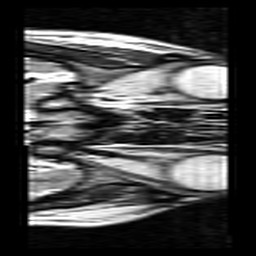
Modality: T2w
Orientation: axial
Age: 34
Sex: female
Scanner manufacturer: siemens
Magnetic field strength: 3 T
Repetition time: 7 s
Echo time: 0.085 s